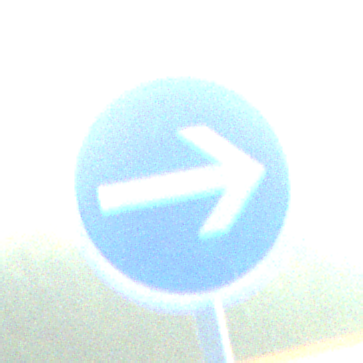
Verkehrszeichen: VorgeschriebeneFahrtrichtungHierRechts
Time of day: MorningAfternoon
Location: Outdoor (Nature)
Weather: Clear
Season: NotSpecified
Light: Natural